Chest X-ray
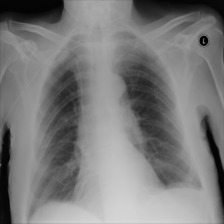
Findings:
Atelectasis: negative
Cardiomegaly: negative
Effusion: negative
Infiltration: negative
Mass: negative
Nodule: negative
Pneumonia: negative
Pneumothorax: negative
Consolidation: negative
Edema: negative
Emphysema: negative
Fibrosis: negative
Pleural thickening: negative
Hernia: negative